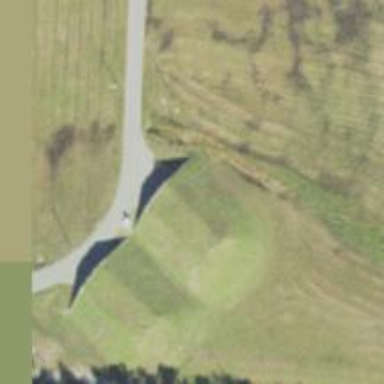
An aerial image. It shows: Military bunker.